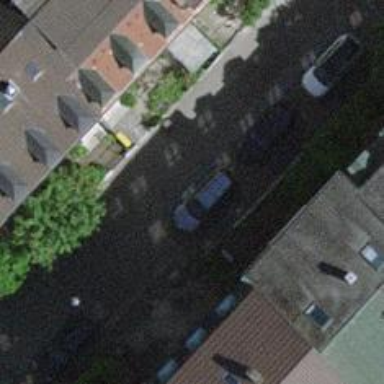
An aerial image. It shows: Residential road with asphalt surface. There are sidewalks on both sides and opposite cycleway.